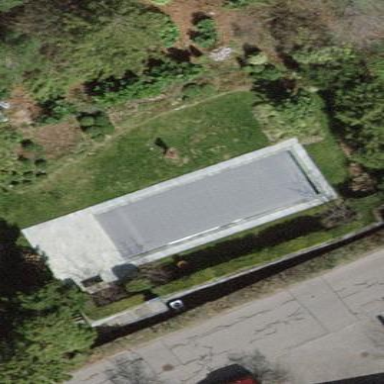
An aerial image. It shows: Swimming pool located in leisure land.